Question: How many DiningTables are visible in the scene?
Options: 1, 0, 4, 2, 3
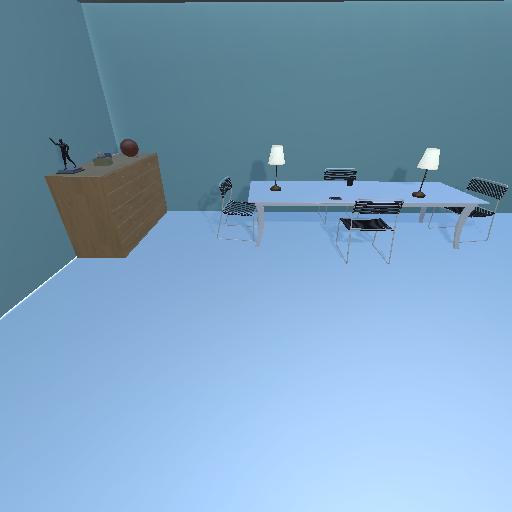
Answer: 1